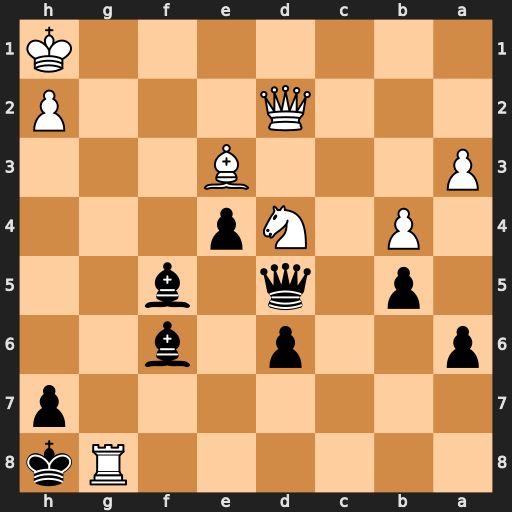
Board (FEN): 6Rk/7p/p2p1b2/1p1q1b2/1P1Np3/P3B3/3Q3P/7K
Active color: b
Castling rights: -
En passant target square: -
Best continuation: Kxg8 Qf2 Bxd4